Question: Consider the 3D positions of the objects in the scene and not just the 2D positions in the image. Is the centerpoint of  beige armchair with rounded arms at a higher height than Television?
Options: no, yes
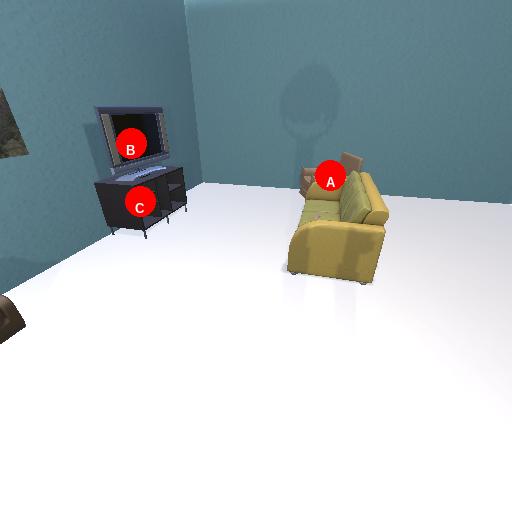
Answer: no